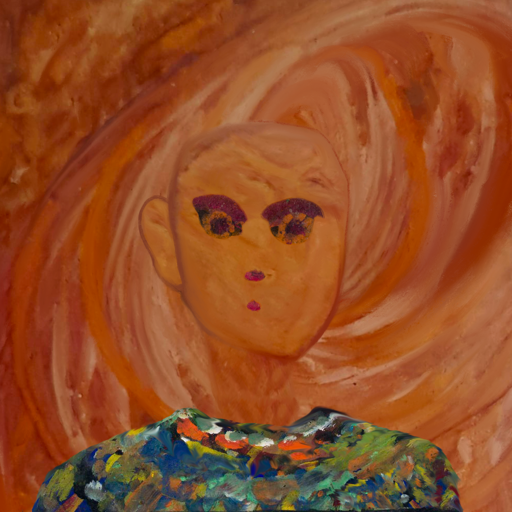
Background: Pious_Lady, Head And Neck Front: Pious_Lady, Face Front: Doll, Bust: An_Impression, Hair Front: Blank, Head Accessory: Blank, Second Necklace: Blank, Necklace: Blank, Baby: Blank